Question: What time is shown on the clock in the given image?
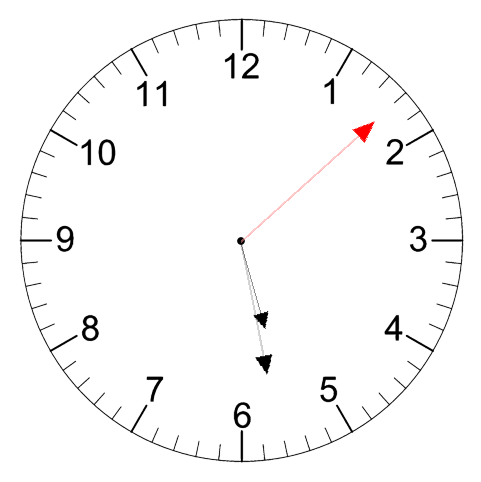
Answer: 05:28:08